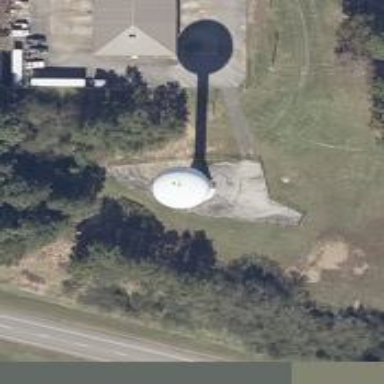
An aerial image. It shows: Water tower that is man-made.